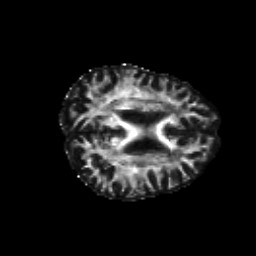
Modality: FA
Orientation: axial
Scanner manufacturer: siemens
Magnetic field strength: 3 T
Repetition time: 6.8 s
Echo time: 0.093 s